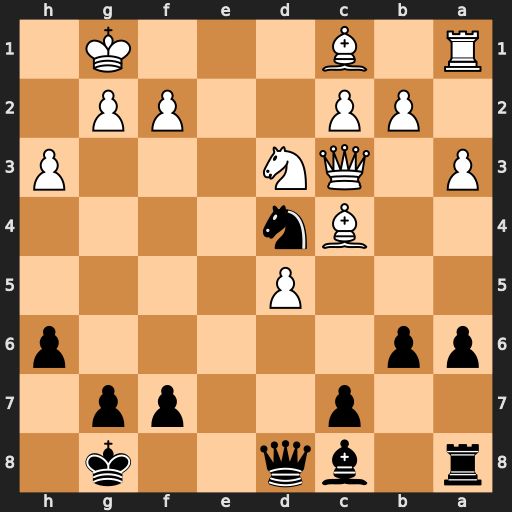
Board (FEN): r1bq2k1/2p2pp1/pp5p/3P4/2Bn4/P1QN3P/1PP2PP1/R1B3K1
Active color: b
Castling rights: -
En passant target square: -
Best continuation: Ne2+ Kh1 Nxc3